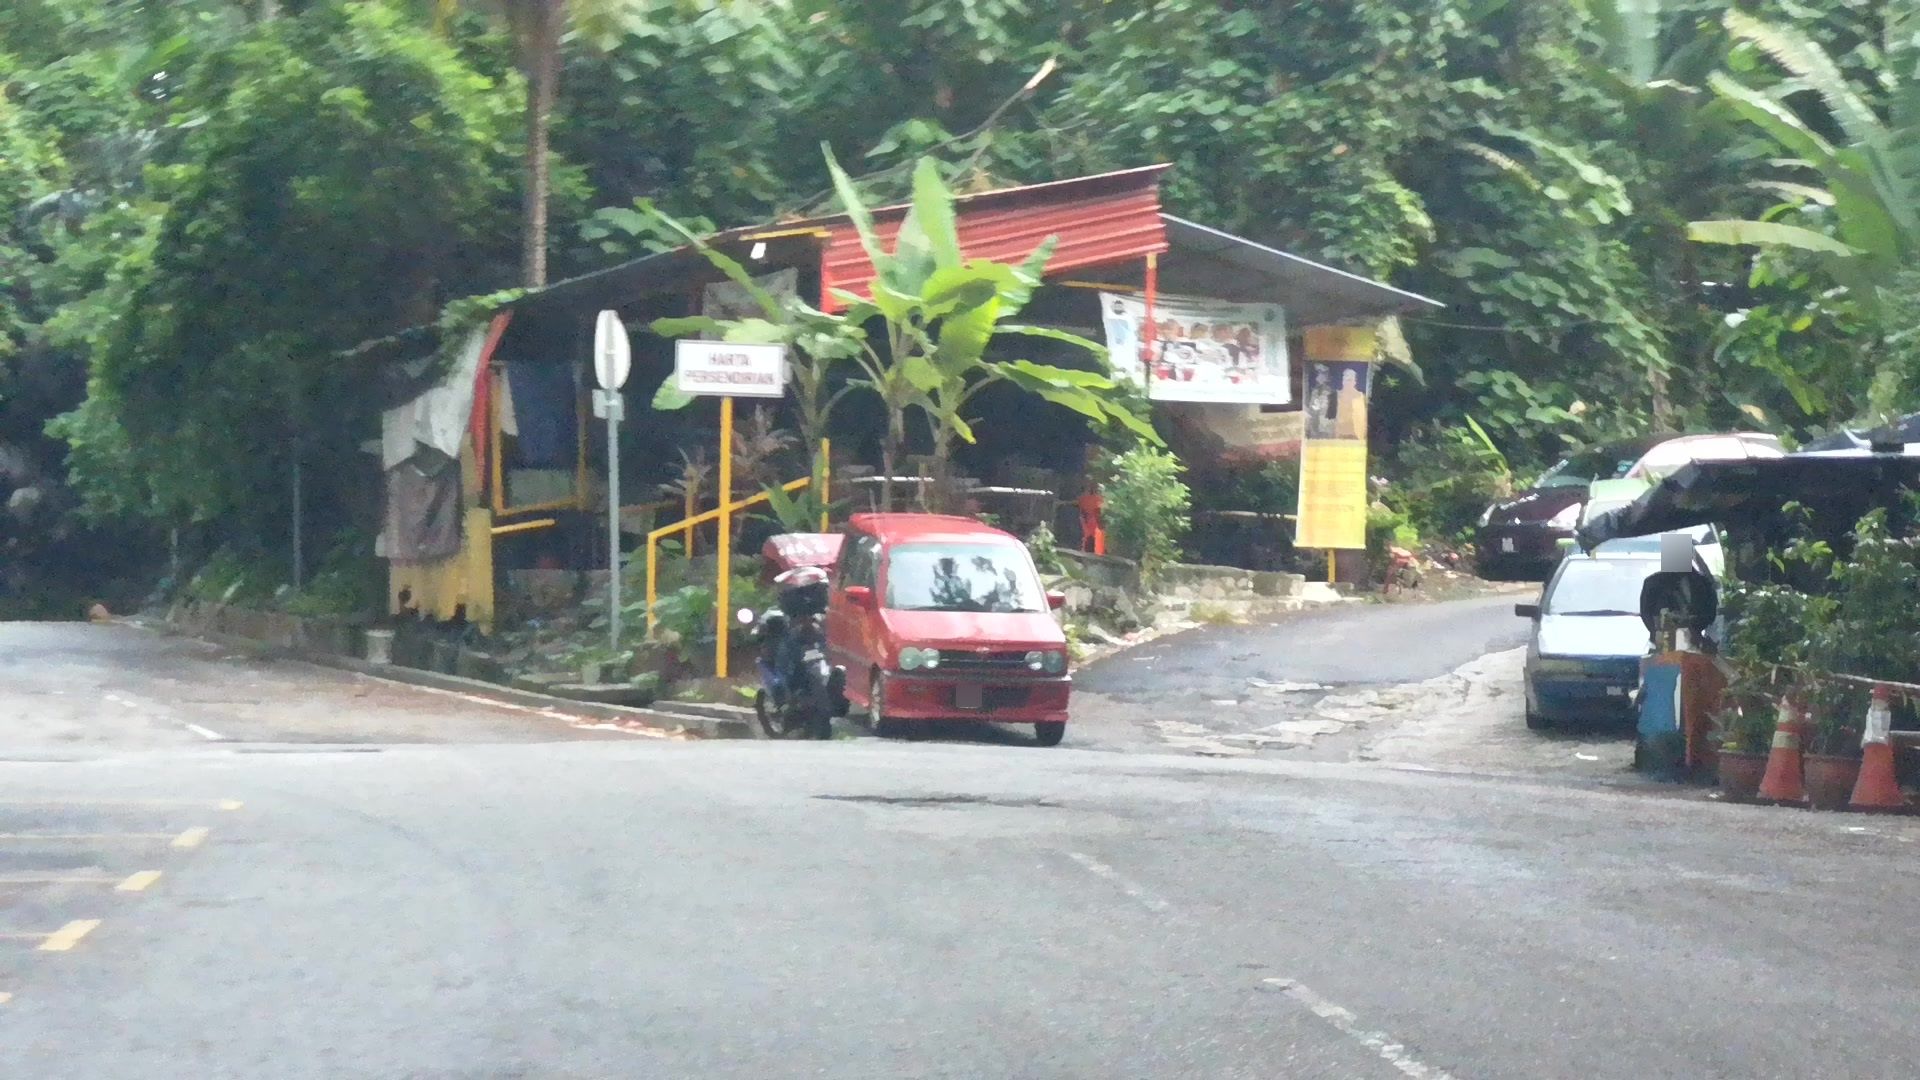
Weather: clear
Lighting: day
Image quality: slightly poor
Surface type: driving surface
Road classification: residential, service
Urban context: urban centre
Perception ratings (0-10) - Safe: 2.13, Lively: 2.28, Beautiful: 5.21, Boring: 5.44, Depressing: 5.16, Wealthy: 1.33